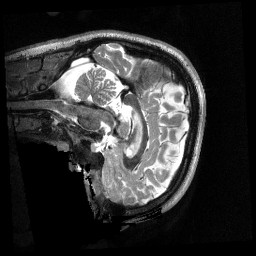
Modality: T2w
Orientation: sagittal
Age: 19
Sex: male
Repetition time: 3.2 s
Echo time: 0.563 s